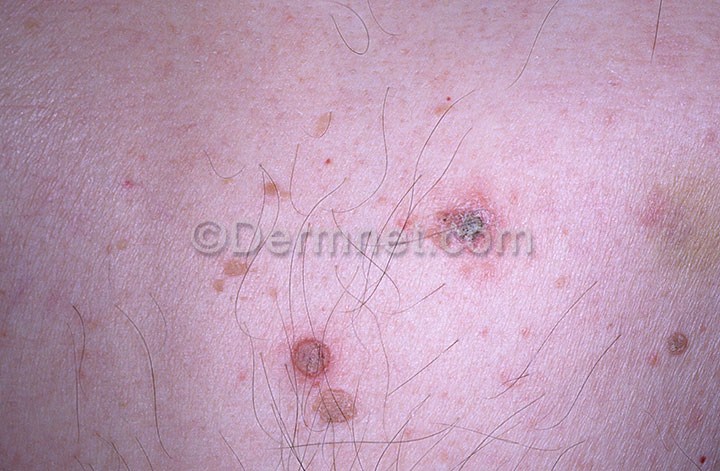
Disease: Seborrheic Keratoses and other Benign Tumors